Question: How to wrap a text around a centered (round) image like this:

I tried this <URL> but the text goes behind the image and does not flow around it.
'''
#circle {
float:positioned;
position: absolute;
top:10%;
left: 40%;
wrap-shape: circle(50%, 50%, 120px);
wrap-margin: 10px;
}
'''
'''
<div id="circle"><img src="http://www.guitare-rabuffetti.fr/test/circle.png"/></div>
<div>
Lorem ipsum dolor sit amet, consectetuer adipiscing elit. Nam cursus. Morbi ut mi. Nullam enim leo, egestas id, condimentum at, laoreet mattis, massa. Sed eleifend nonummy diam. Praesent mauris ante, elementum et, bibendum at, posuere sit amet, nibh. Duis tincidunt lectus quis dui viverra vestibulum. Suspendisse vulputate aliquam dui. Nulla elementum dui ut augue. Aliquam vehicula mi at mauris. Maecenas placerat, nisl at consequat rhoncus, sem nunc gravida justo, quis eleifend arcu velit quis lacus. Morbi magna magna, tincidunt a, mattis non, imperdiet vitae, tellus. Sed odio est, auctor ac, sollicitudin in, consequat vitae, orci. Fusce id felis. Vivamus sollicitudin metus eget eros.
Pellentesque habitant morbi tristique senectus et netus et malesuada fames ac turpis egestas. In posuere felis nec tortor. Pellentesque faucibus. Ut accumsan ultricies elit. Maecenas at justo id velit placerat molestie. Donec dictum lectus non odio. Cras a ante vitae enim iaculis aliquam. Mauris nunc quam, venenatis nec, euismod sit amet, egestas placerat, est. Pellentesque habitant morbi tristique senectus et netus et malesuada fames ac turpis egestas. Cras id elit. Integer quis urna. Ut ante enim, dapibus malesuada, fringilla eu, condimentum quis, tellus. Aenean porttitor eros vel dolor. Donec convallis pede venenatis nibh. Duis quam. Nam eget lacus. Aliquam erat volutpat. Quisque dignissim congue leo.
Mauris vel lacus vitae felis vestibulum volutpat. Etiam est nunc, venenatis in, tristique eu, imperdiet ac, nisl. Cum sociis natoque penatibus et
</div>
'''
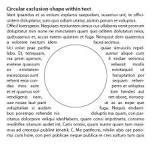
Answer: Question resolved :
Actual situation :
The CSS shape works for float, so it's not for centered images now. This property works only for Chrome and Opera at the moment.
Maybe there will be a solution for non float elements in the future. Look at this W3C editor's draft : <URL>
A hand made CSS solution :
Basically, there are 2 columns (like in newspapers). The text begins in the left column and goes down. The text continues on the top of the right column and goes down. The columns are a bit higher than the image. The left column has a half invisible circle as well as the right column - on the position of the centered image. The two half circles are build by multiple boxes of different length, they are invisible. (The hight of the boxes is the height of the font.) The text must be justified. The text is now flowing around the half circles in each column. The image will be positioned over the 2 invisible half circles.
Another, not very technical solution is to use Libre Office and Inkscape to produce an SVG file.
Import the picture into Libre Office - wrap the text around the image - save as PDF - open Inkscape - save as SVG - import the SVG in your Webpage - done.
Thanks everybody for helping me and for your inputs !